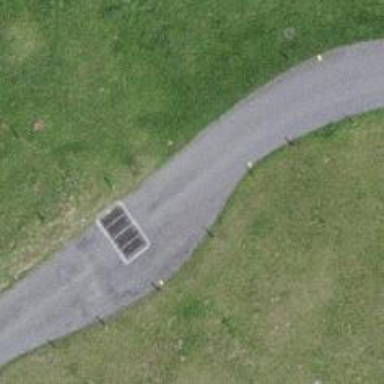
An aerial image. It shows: Cattle grid.